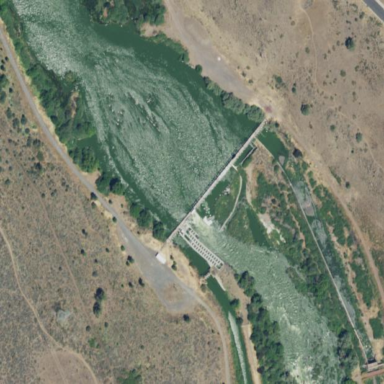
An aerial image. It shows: Dam on waterway.